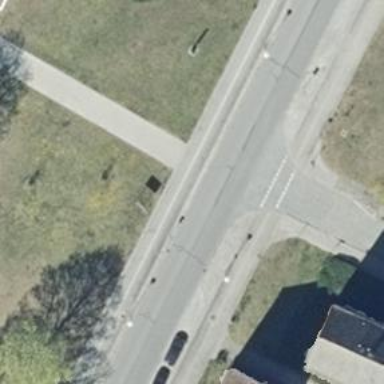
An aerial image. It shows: Paved footway.